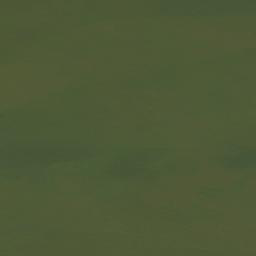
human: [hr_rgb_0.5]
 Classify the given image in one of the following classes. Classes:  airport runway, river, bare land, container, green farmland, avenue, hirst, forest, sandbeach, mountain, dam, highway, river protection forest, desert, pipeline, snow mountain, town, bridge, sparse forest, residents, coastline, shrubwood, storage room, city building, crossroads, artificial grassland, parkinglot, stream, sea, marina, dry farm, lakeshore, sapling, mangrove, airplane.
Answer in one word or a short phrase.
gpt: sea